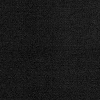
Atmospheric dust classification: dusty